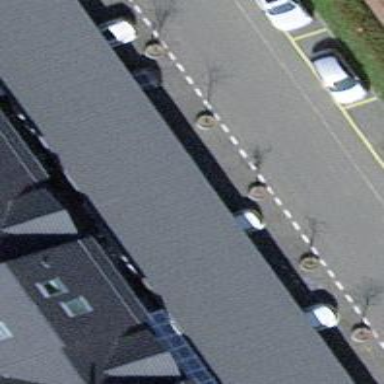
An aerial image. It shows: View of roof of building.